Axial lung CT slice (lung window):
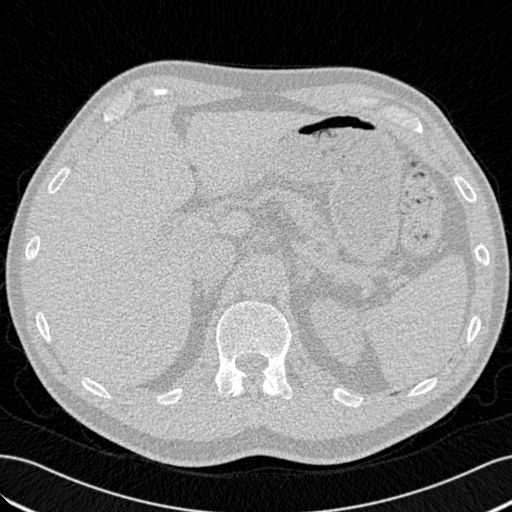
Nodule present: no